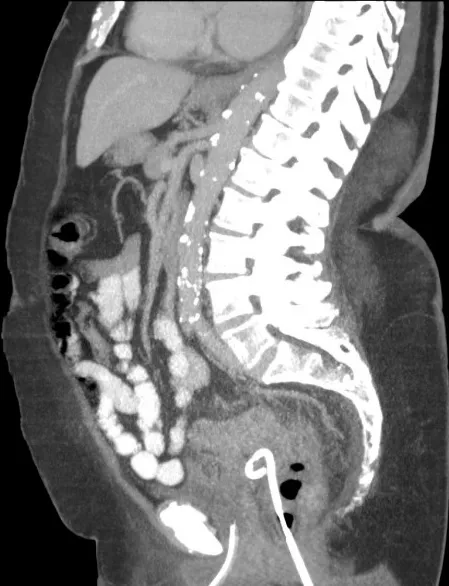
Computed tomography scan of the abdomen and pelvis (sagital section) demonstrating the transrectal placement of a pigtail catheter.
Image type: radiology (ct)